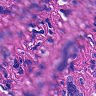
Metastatic tissue present: yes